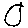
Label: circle